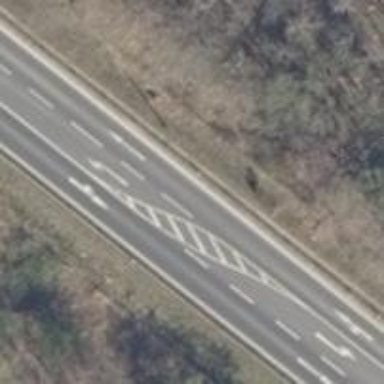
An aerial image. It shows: Secondary road with asphalt surface.